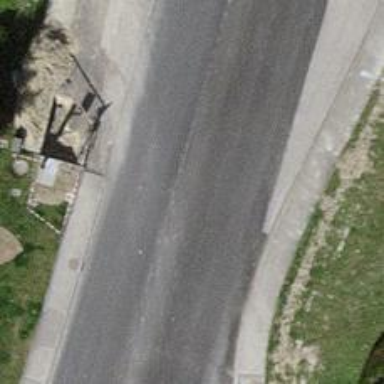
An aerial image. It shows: Secondary road with designated cycle lane on the left.